Field crop: maize
Growth stage: 1
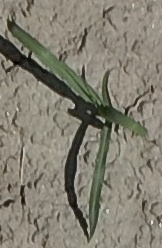
Species: sorghum